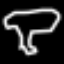
Label: mushroom